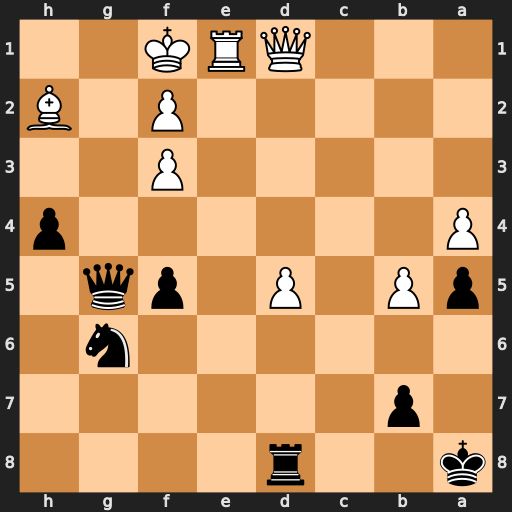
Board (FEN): k2r4/1p6/6n1/pP1P1pq1/P6p/5P2/5P1B/3QRK2
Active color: b
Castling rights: -
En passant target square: -
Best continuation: h3 Re6 Qg2+ Ke2 Qxh2